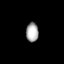
Tissue: lung
Cell type: Epithelial cells
Senescence score: 0.1066
Nuclear area (px): 231
Mean DAPI intensity: 170.797